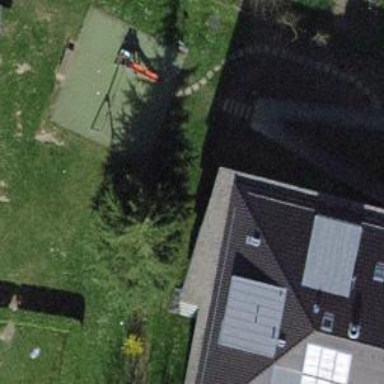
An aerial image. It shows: Playground area for leisure land.